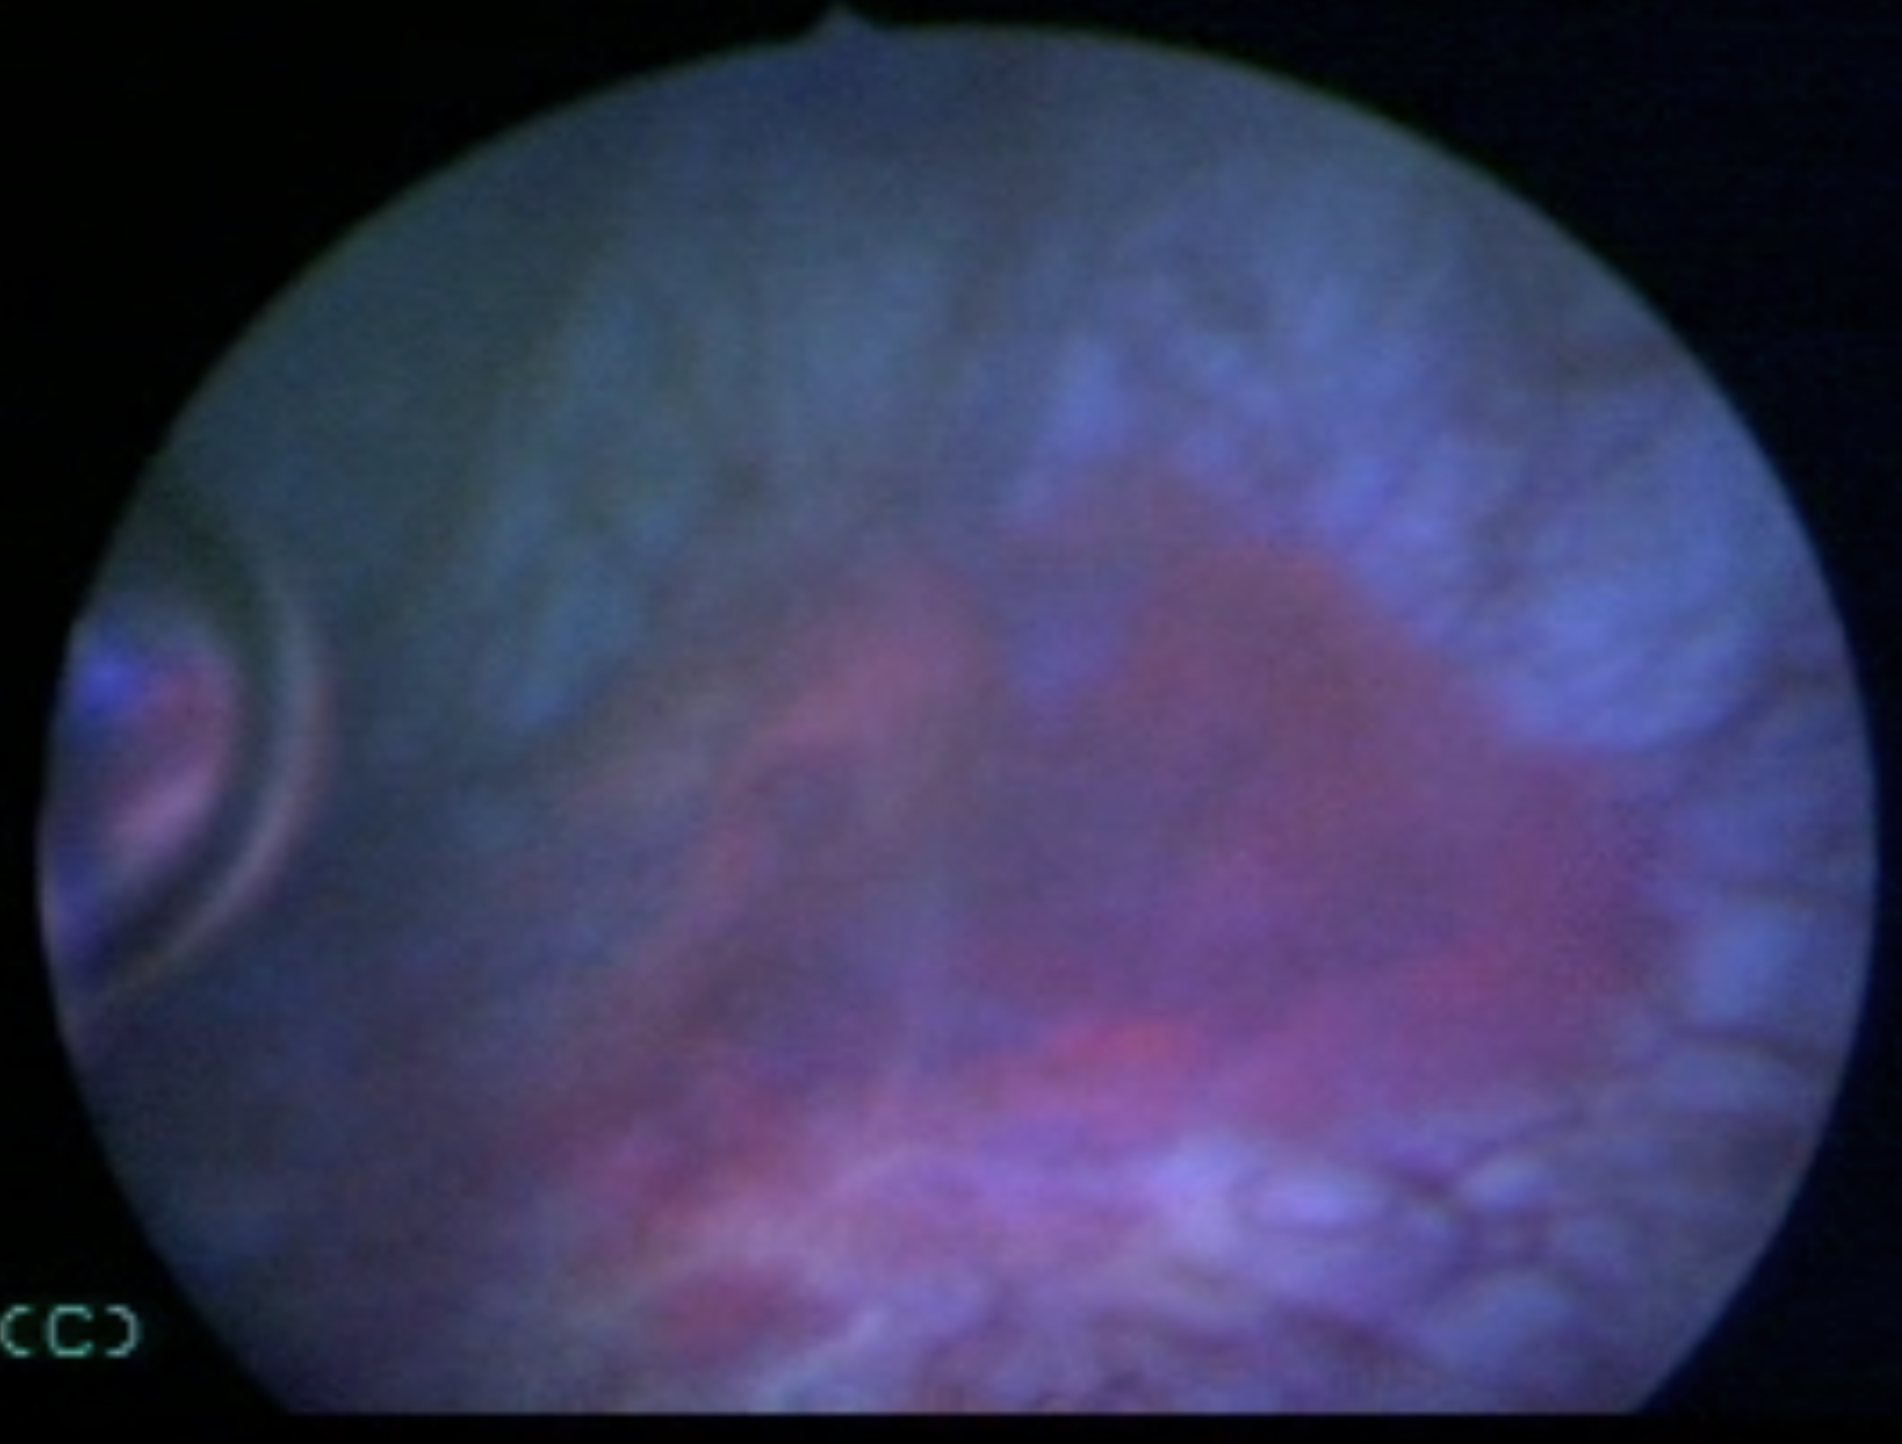
Modality: BLC
Class: Malignant
Subclass: HighGradePapillary
Lesion: L2
Stage: T1
Morphology: Non-papillary
Bladder cancer association: Yes